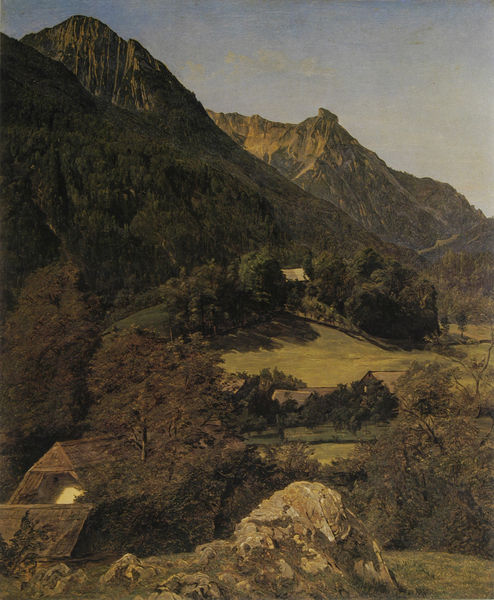
Titel: Partie beim Dorfe Ahorn bei Ischl mit Looskogel und Rettenkogel
Künstler: Ferdinand Georg Waldmüller
Standort: Sankt Gallen (Schweiz)
Institution: Kunstmuseum
Schlagwörter: baum, berg, blau, blätter, dunkel, felsen, himmel, laub, schatten, weiß, wolken, bäume, grün, landschaft, ocker, braun, fenster, grau, hell, licht, orange, dach, gras, haus, weg, wiese, beige, mensch, stein, öl, feld, felder, häuser, hügel, mühle, natur, stamm, weide, hütte, sonne, wiesen, realismus, schön, tal, wald, bauern, deutschland, sommer, abhang, heu, nachmittag, berge, farben, fels, gebirge, gipfel, hang, dorf, abendsonne, tag, alm, berglandschaft, schlucht, steil, bauernhof, herbst, idylle, böschung, tannen, deutsch, menschenleer, scheune, himmle, alpen, bergspitze, heuhaufen, wälder, laubbaum, leibl, walmdach, blauer himmel, laubwald, laubbäume, stall, lichts, gebirgslandschaft, bergwiese, baumgrenze, bergmassiv, baumtod, begkette, heuschober, almen, leibel, wälder#alm